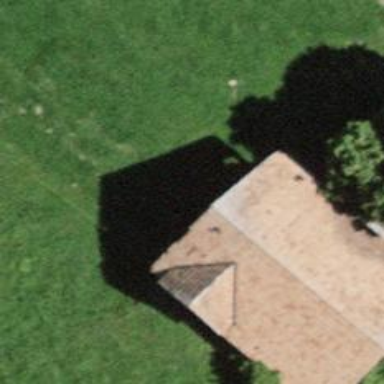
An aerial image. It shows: Barn.